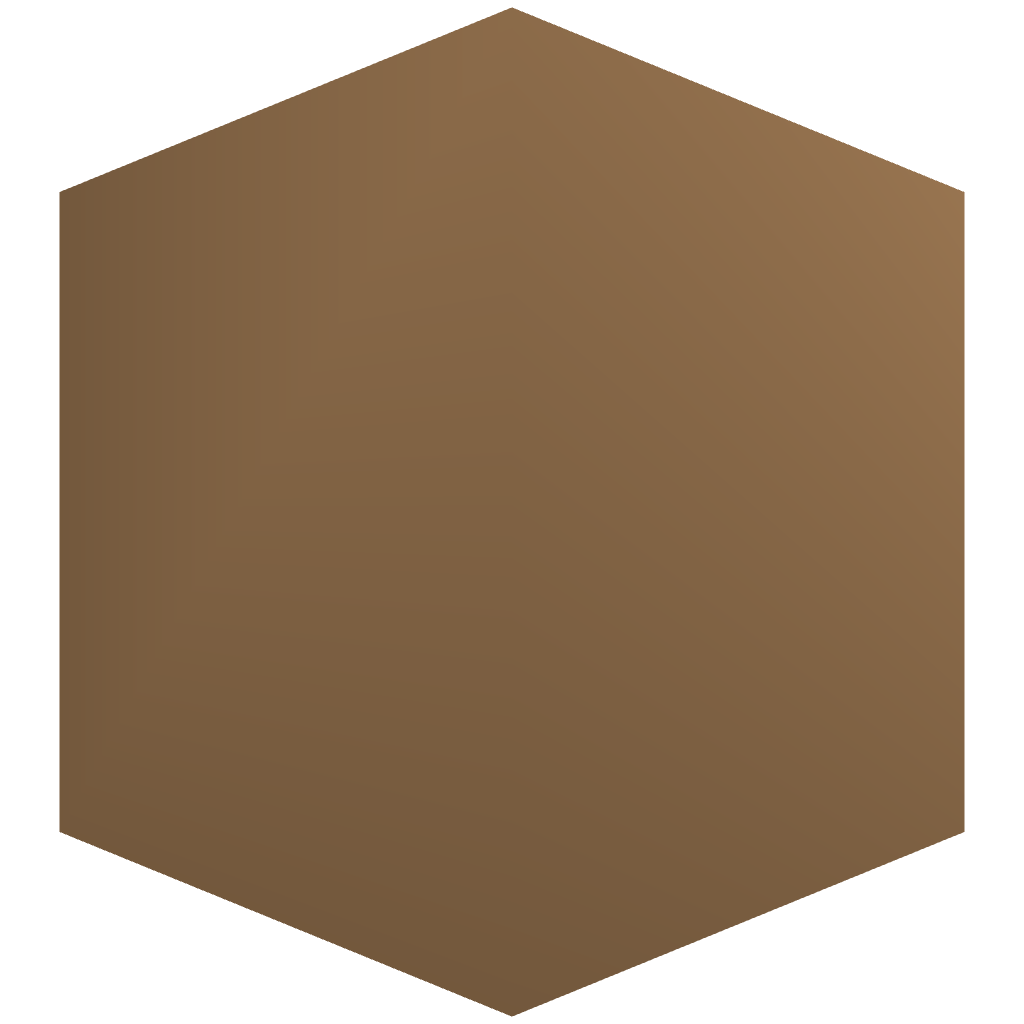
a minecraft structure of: Enchantment ID's Book (In Chest) bad low quality